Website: lowes
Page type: payment
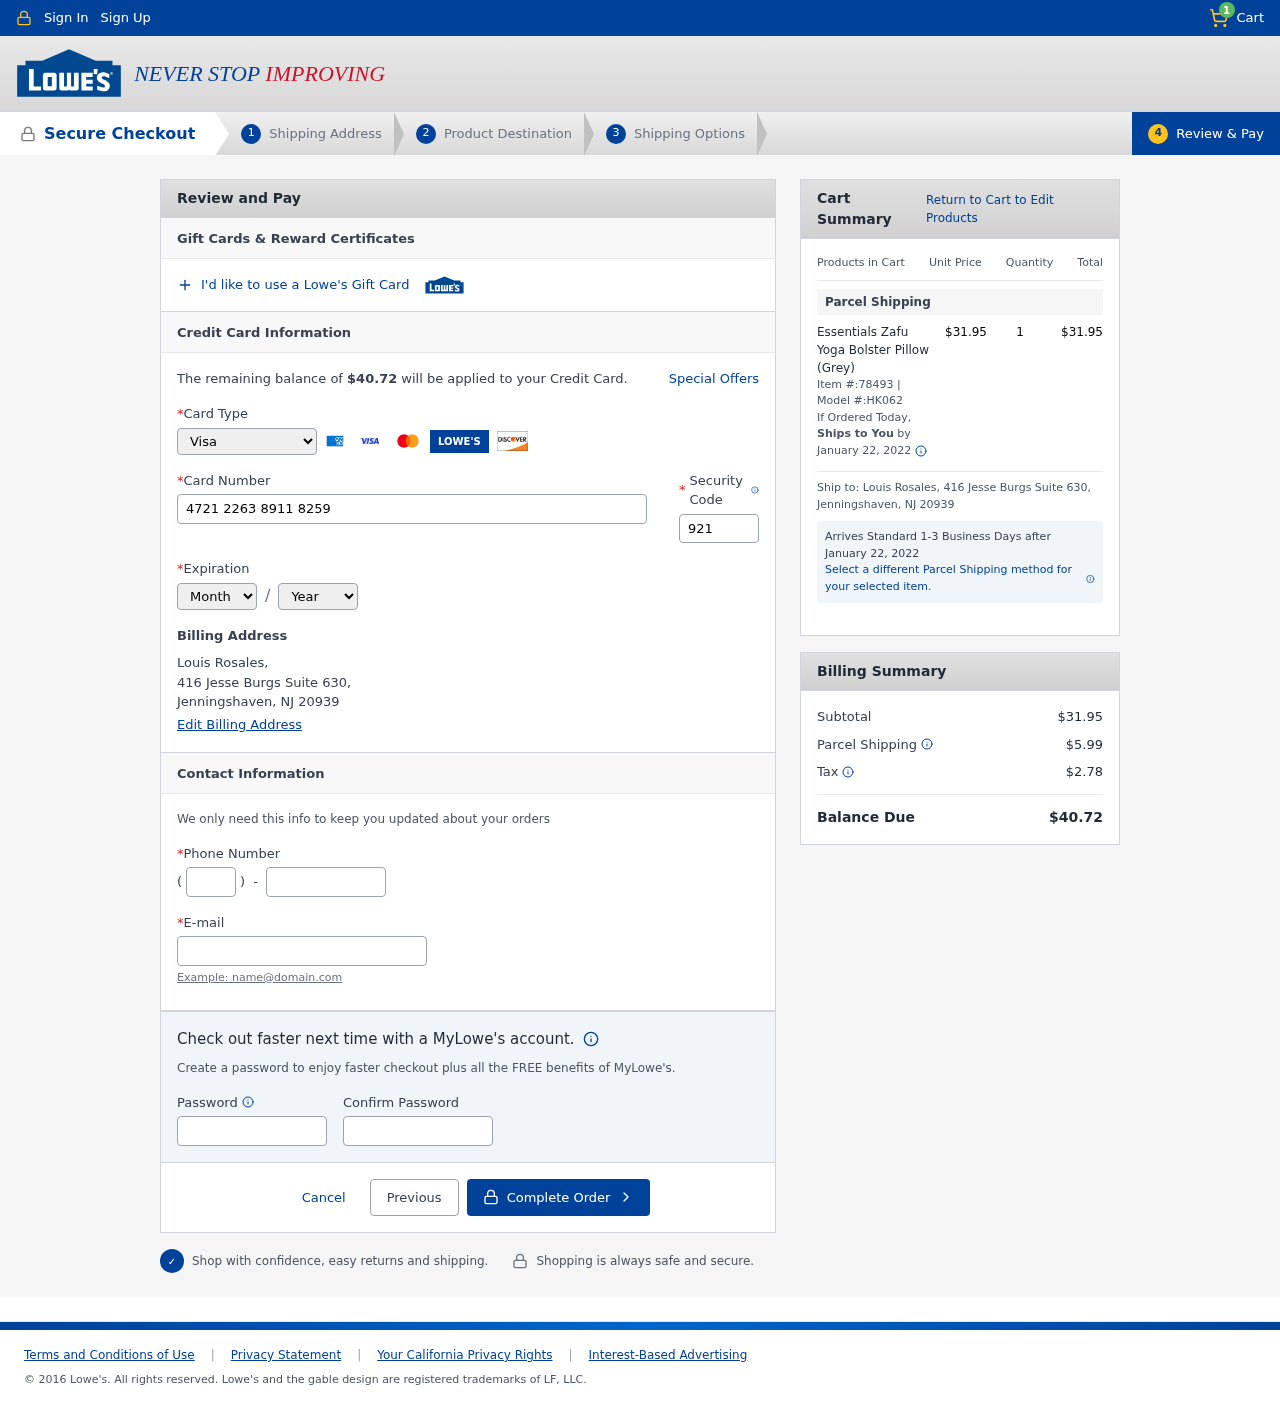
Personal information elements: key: PII_CARD_CVV
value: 921
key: PII_CARD_EXPIRY_MONTH
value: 04
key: PII_CARD_EXPIRY_YEAR
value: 28
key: PII_CARD_NUMBER
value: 4721 2263 8911 8259
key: PII_CARD_TYPE
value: Visa
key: PII_CITY_STATE_ZIP
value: Jenningshaven, NJ 20939
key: PII_EMAIL
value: louis.rosales@hotmail.com
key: PII_FULLNAME
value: Louis Rosales,
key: PII_PHONE
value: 4676051741
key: PII_PHONE_AREA
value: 467
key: PII_STREET
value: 416 Jesse Burgs Suite 630,
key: PII_FULLNAME2
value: Louis Rosales
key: PII_STREET2
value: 416 Jesse Burgs Suite 630
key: PII_CITY_STATE_ZIP2
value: Jenningshaven, NJ 20939
Product elements: key: PRODUCT1_NAME
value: Essentials Zafu Yoga Bolster Pillow (Grey)
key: PRODUCT1_PRICE
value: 31.95
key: PRODUCT1_QUANTITY
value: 1
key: PRODUCT1_ITEM
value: Item #:78493
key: PRODUCT1_MODEL
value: Model #:HK062
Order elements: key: ORDER_NUM_ITEMS
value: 1
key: ORDER_TOTAL
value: $40.72
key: ORDER_SHIPPING_DATE
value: January 22, 2022
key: ORDER_SUBTOTAL
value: $31.95
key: ORDER_SHIPPING_DATE2
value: January 22, 2022
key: ORDER_SHIPPING_COST
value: $5.99
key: ORDER_TAX
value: $2.78